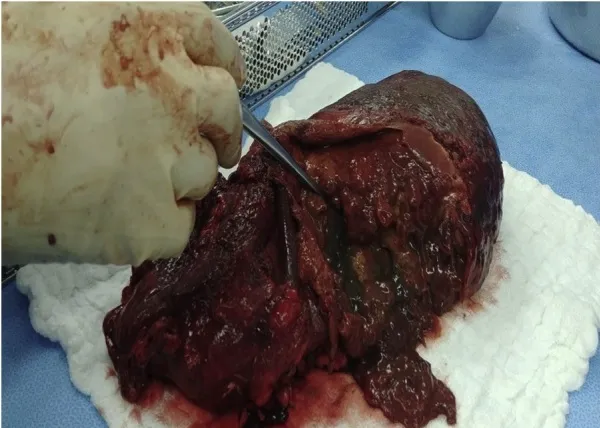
Gross picture of the spleen after removal, showing huge abscess cavity.
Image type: medical_photograph (other_medical_photograph)